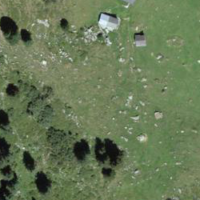
EUNIS habitat code: 23
Species observed at this site:
Chamaenerion angustifolium
Vaccinium myrtillus
Vaccinium uliginosum
Achillea macrophylla
Silene dioica
Lonicera caerulea